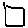
Label: square